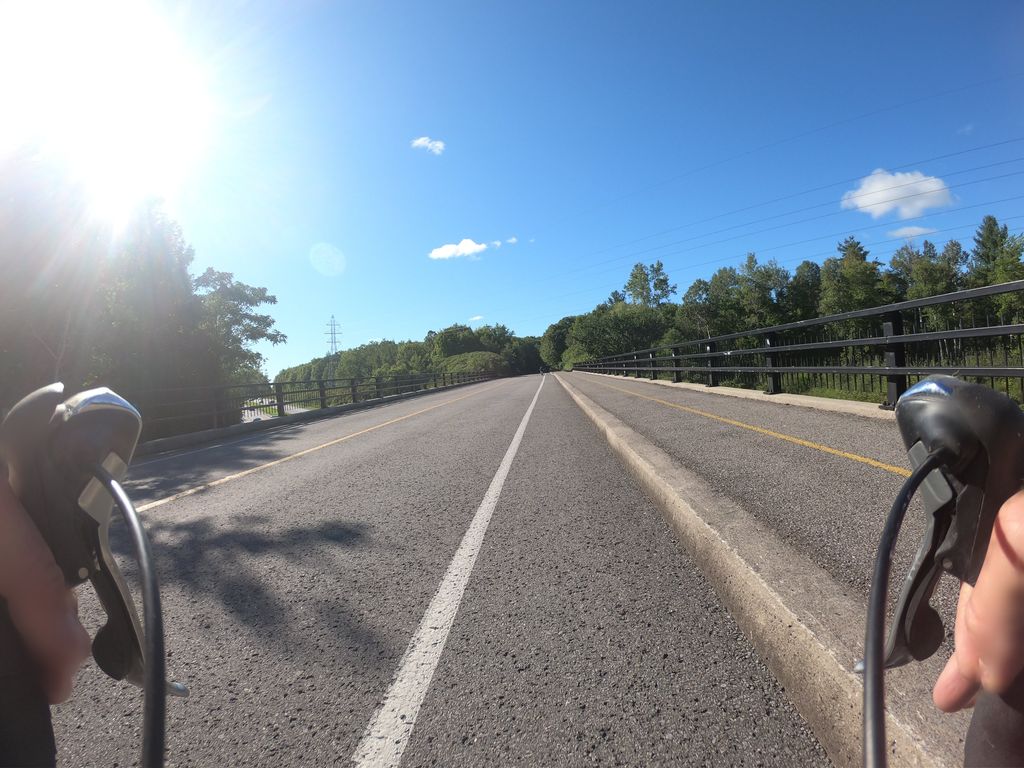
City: ottawa-gatineau